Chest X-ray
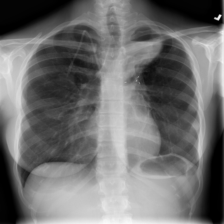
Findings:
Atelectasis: negative
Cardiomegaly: negative
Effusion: negative
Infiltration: negative
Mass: negative
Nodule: positive
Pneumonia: negative
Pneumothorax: negative
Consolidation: negative
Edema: negative
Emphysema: negative
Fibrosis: negative
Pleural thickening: negative
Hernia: negative